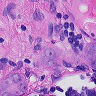
Metastatic tissue present: yes